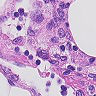
Metastatic tissue present: no